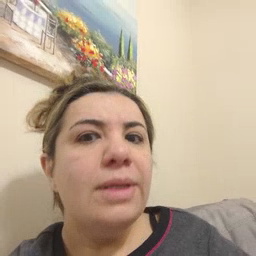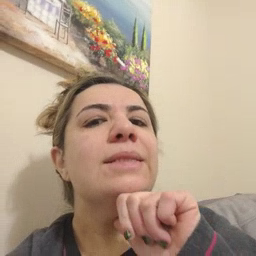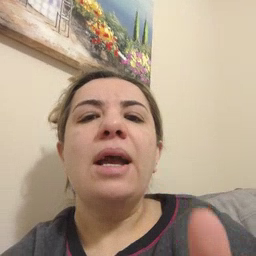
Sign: not